Interaction volume radius: 5 \u00c5
Interaction volume height: 10 \u00c5
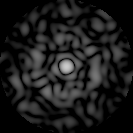
Disorder parameter: 0.8058